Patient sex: M
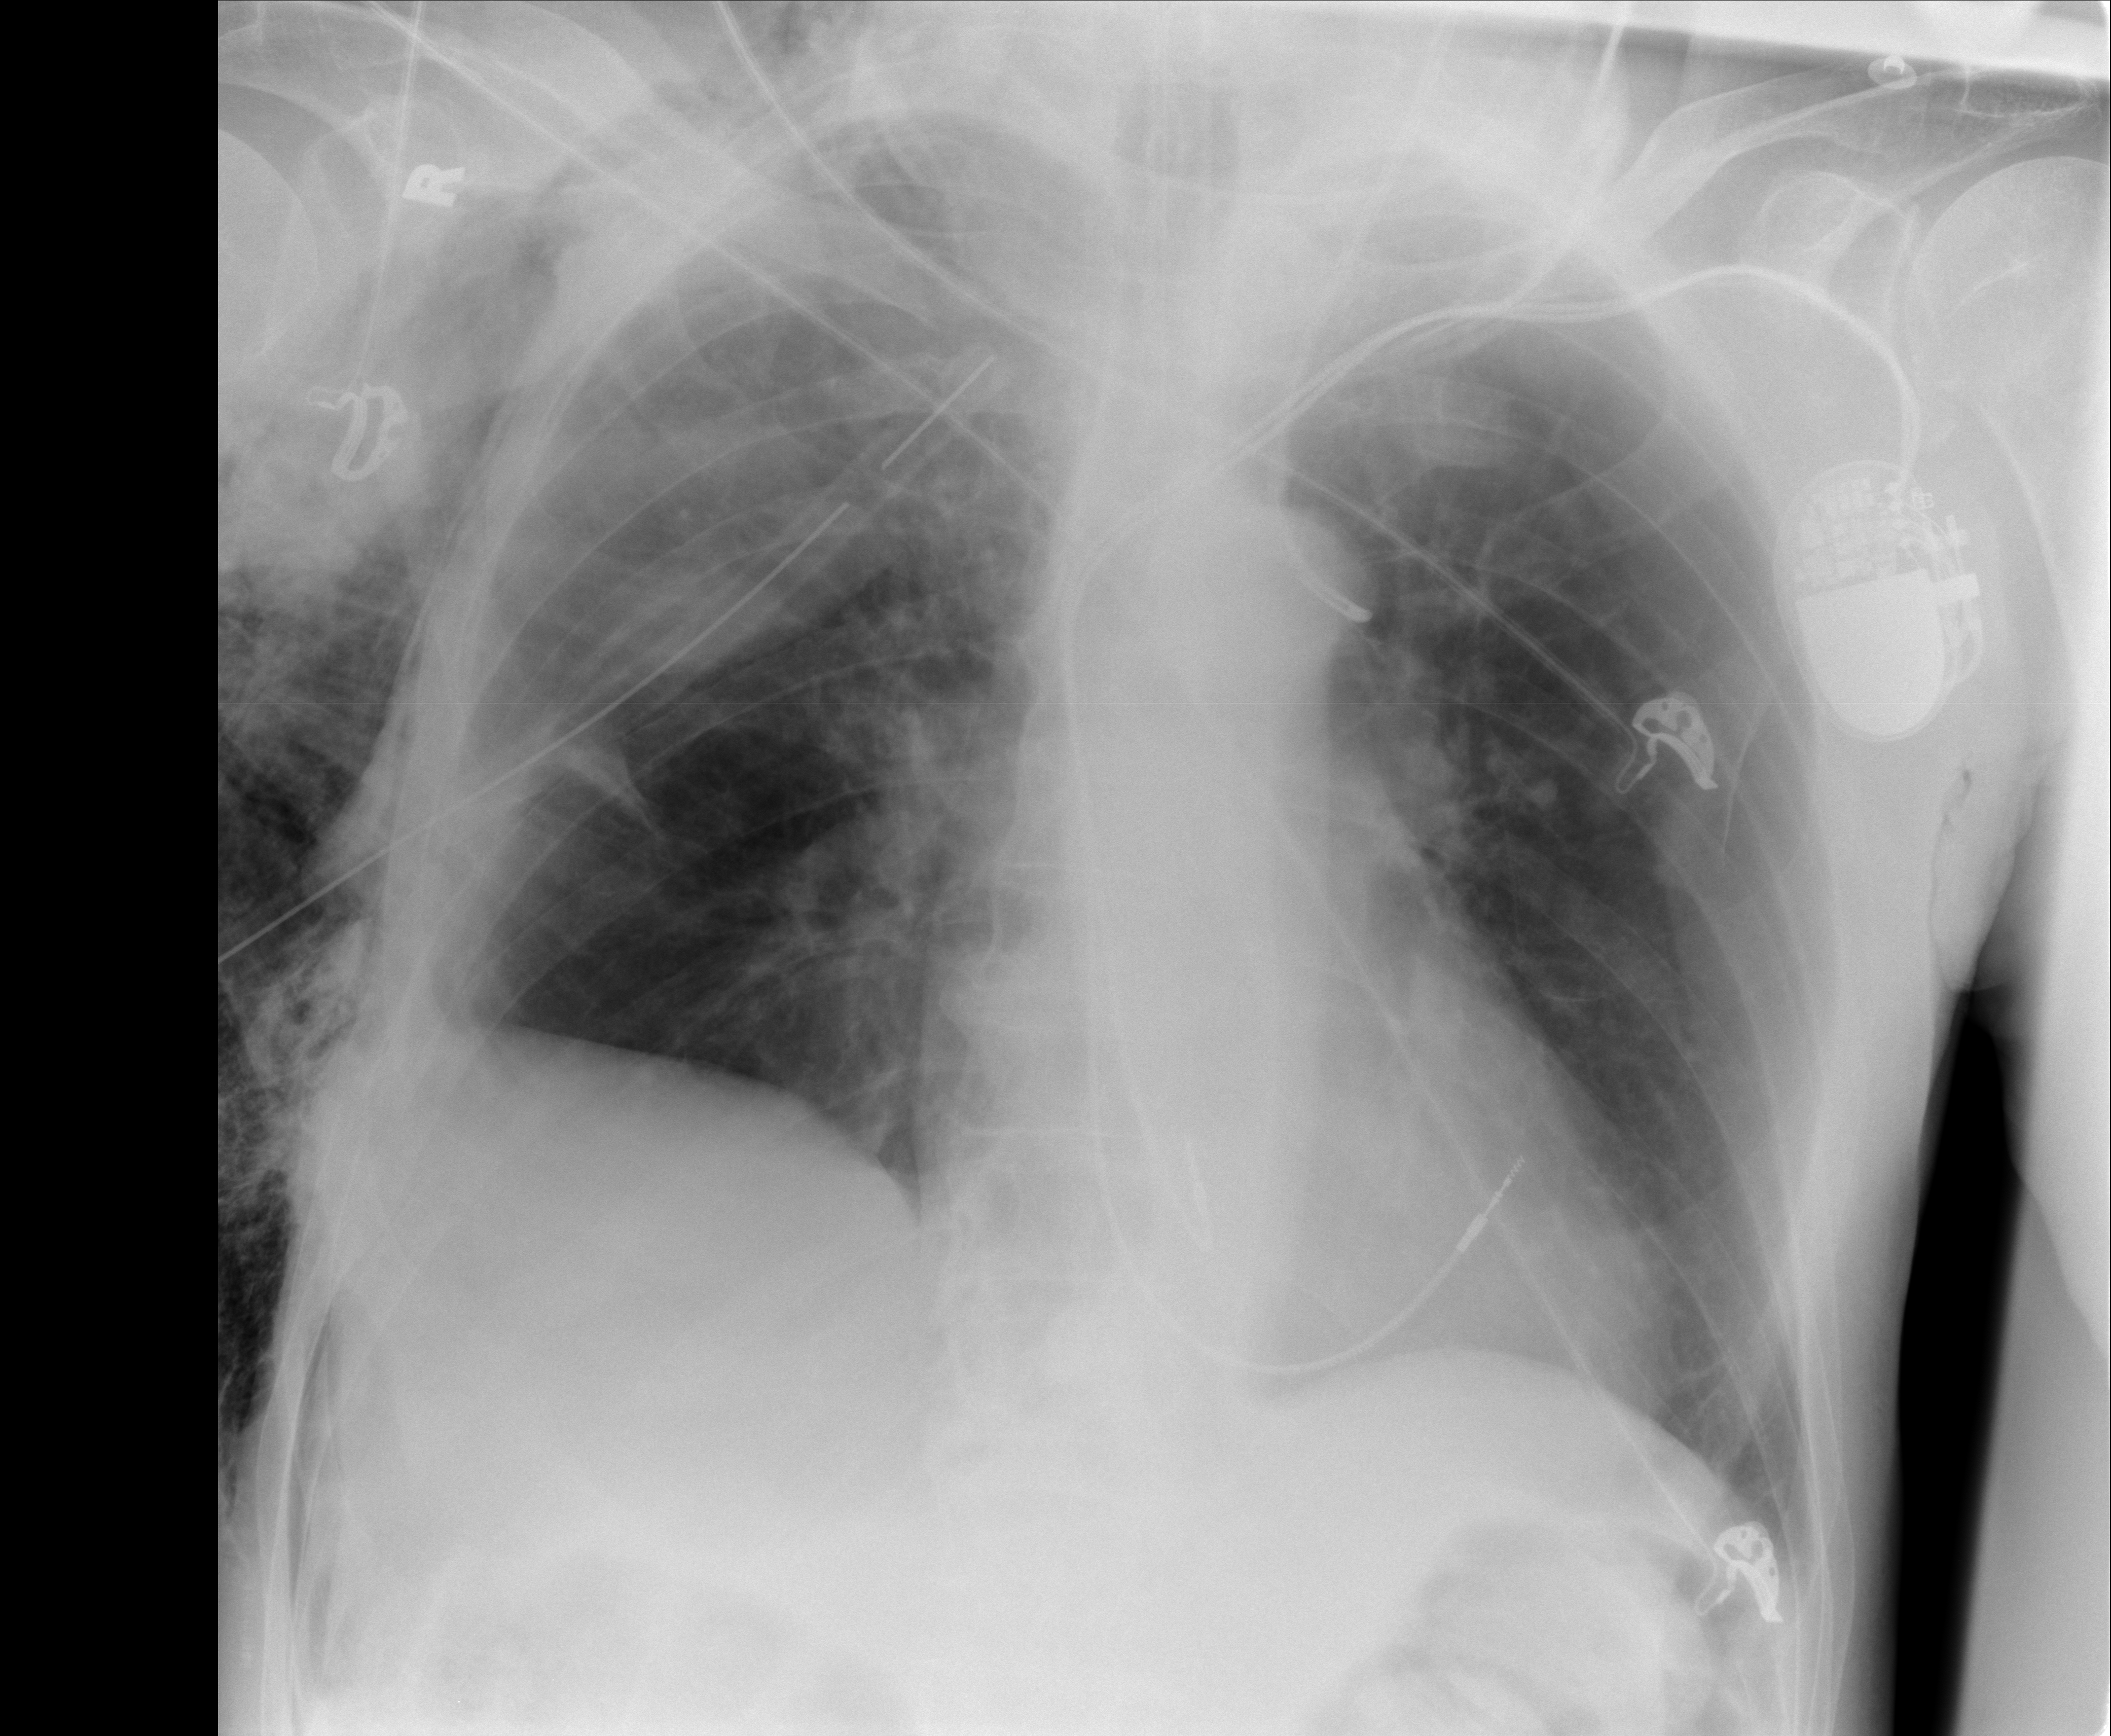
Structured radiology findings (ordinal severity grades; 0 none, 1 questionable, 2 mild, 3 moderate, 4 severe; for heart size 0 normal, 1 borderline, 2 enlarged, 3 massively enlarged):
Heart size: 0
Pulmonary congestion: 0
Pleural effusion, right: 0
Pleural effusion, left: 0
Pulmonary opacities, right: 0
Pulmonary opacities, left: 0
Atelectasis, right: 1
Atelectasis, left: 1